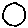
Label: circle